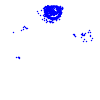
Particle: electron